Question: I am setting ratings of posts based on the taxonomies, lets say, now i want to query them based on ratings and taxonomies.
an app on PC has rating 10. (meta_key=rating_pc)
an app on Android has rating 5. (meta_key=rating_android)
'''
add_action( 'posts_where', 'minscoreaction' );
function minscoreaction( $sql ){
global $wpdb;
$minscore = 9;//get_query_var( 'minscore' );
$platformslug = 'pc';//get_query_var( 'platformlist' );
if( $minscore ){
$sql .= $wpdb->prepare( " AND ( $wpdb->postmeta.meta_key LIKE %s AND $wpdb->postmeta.meta_value LIKE %s )", "rating_".$platformslug.'%',$minscore.'%');
'''
: I am getting nothing... means no post. And actually one post exist with rated 9 for pc.
: I can only use this method to Query Post due to several reasons.
'''
$where .= $wpdb->prepare( " AND $wpdb->posts.post_type LIKE %s ", 'reviews%' );
'''
This returns all the reviews Post Type
But This returns nothing
'''
$where .= $wpdb->prepare( " AND $wpdb->postmeta.meta_value LIKE %s ", '9%' );
'''

'''
print_r(query_posts('post_type=reviews&platformlist=pc&minscore=9'));
'''
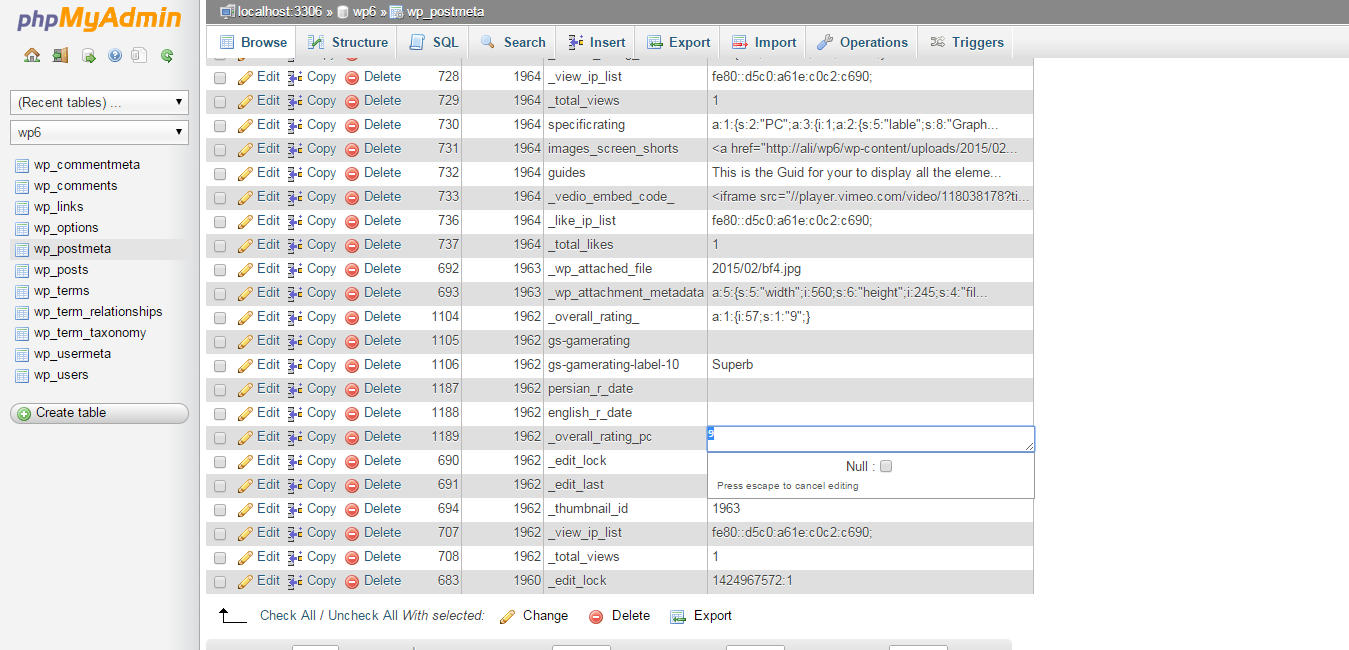
Answer: Use this in 'functions.php' or your 'template page' where you want to use.
'''
function filter_where( $where = '' ) {
global $wpdb;
$minscore = 9;
$platformslug = 'pc';
$posttype = "reviews";
$where .= " AND ($wpdb->posts.post_type = '".$posttype."')";
$where .= " AND (($wpdb->postmeta.meta_key LIKE '_overall_rating_".$platformslug."%' AND $wpdb->postmeta.meta_value = '".$minscore."')) ";
return $where;
}
add_filter('posts_where', 'filter_where');
'''
OR with 'WP_QUERY'
use this code on .
'''
$the_query = new WP_Query(array(
'post_type' => $posttype ,
'meta_query' => array(
array('key' => '_overall_rating_' . $platformslug,
'value' => $minscore)
)
));
print_r($the_query);
'''